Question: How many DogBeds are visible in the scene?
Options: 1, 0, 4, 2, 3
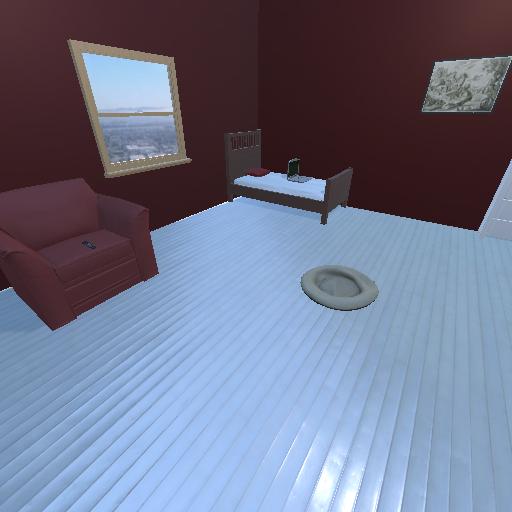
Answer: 1